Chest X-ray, PA view. Patient: 36 years old, sex M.
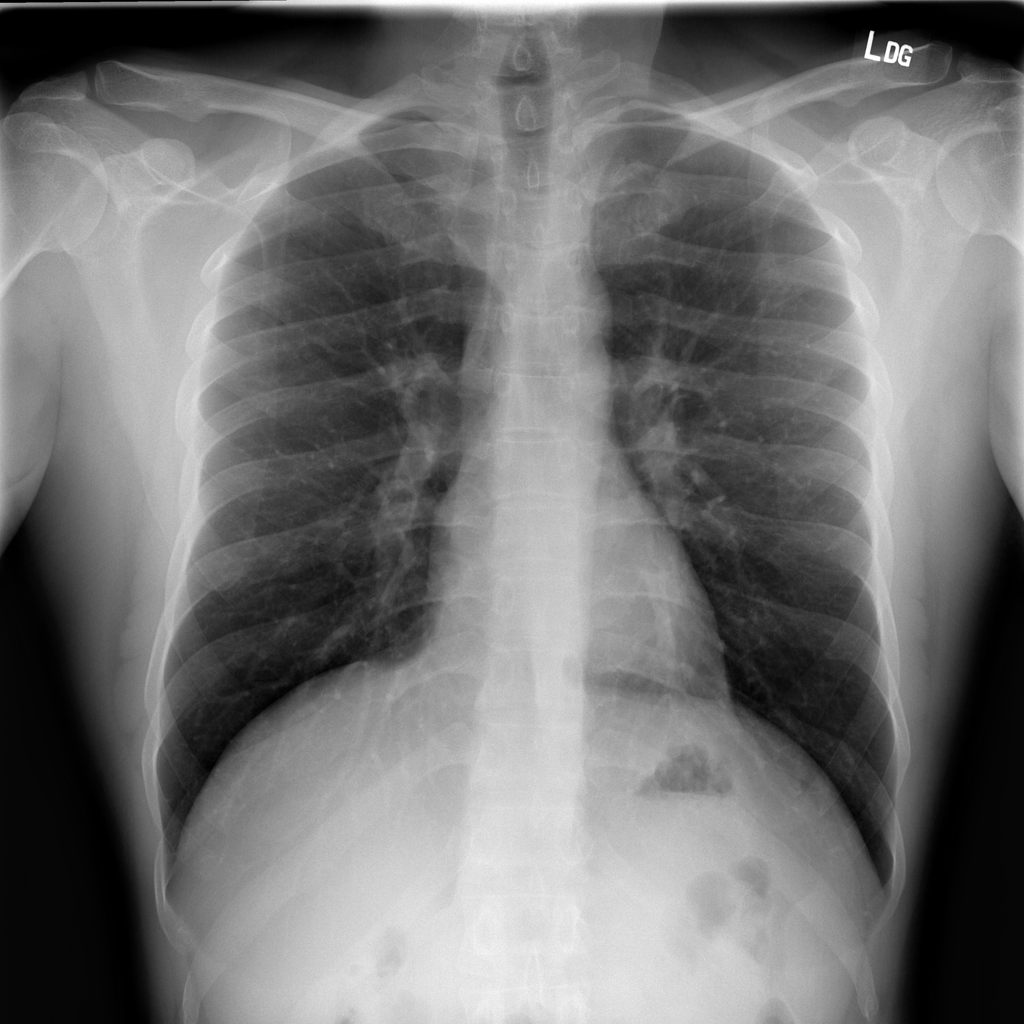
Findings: No Finding